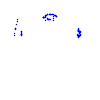
Particle: kaon